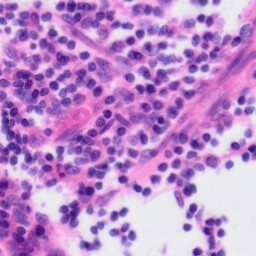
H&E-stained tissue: Tonsil